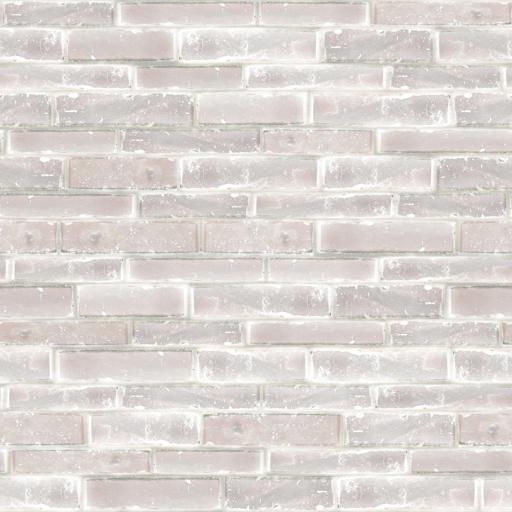
Tags: brick bricks bright light wall white